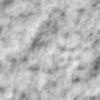
Label: no_change